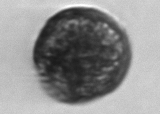
Label: Alexandrium_catenella